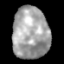
Tissue: lung
Cell type: Epithelial cells
Senescence score: 0.2373
Nuclear area (px): 1866
Mean DAPI intensity: 163.423